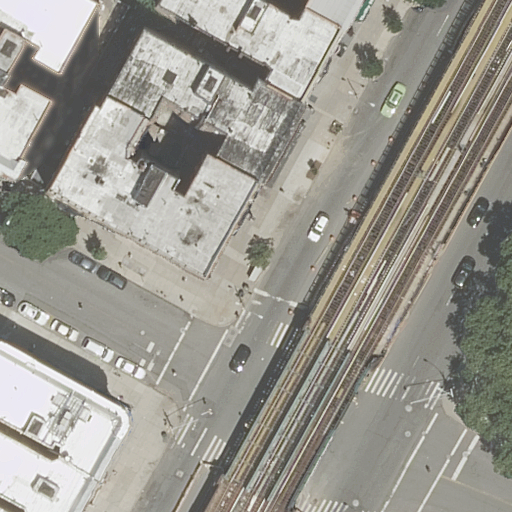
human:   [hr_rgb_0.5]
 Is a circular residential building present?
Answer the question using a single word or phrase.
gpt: no

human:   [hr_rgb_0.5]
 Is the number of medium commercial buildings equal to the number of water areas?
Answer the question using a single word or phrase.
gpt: yes

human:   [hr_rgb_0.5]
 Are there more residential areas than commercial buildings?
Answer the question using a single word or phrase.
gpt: yes

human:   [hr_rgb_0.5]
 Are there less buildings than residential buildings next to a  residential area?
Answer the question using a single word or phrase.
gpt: no

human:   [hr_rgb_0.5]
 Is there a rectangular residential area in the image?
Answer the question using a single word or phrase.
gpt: yes

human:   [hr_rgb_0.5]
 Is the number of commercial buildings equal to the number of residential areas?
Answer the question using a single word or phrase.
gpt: no

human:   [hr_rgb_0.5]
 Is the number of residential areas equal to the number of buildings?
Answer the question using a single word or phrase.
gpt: no

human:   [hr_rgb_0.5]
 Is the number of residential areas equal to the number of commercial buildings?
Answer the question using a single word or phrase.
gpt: no

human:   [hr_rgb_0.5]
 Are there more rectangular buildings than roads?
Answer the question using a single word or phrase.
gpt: no

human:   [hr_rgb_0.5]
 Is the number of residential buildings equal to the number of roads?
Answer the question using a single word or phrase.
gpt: no

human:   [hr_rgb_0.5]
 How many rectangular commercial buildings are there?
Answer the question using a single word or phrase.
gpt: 0

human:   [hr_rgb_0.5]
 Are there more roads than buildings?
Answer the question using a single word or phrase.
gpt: no

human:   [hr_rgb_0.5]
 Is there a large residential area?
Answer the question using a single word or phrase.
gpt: yes

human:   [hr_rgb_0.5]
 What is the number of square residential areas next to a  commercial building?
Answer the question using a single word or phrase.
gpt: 0

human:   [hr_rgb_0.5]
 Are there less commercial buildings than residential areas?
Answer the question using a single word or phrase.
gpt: yes

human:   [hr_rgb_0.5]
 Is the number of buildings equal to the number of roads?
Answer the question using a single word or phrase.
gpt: no

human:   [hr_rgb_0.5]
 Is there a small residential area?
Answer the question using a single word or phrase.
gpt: no

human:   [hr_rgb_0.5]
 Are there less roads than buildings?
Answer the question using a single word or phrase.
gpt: yes

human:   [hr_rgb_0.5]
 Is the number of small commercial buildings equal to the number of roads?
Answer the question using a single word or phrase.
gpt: no

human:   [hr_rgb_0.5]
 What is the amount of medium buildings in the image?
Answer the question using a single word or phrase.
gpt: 4

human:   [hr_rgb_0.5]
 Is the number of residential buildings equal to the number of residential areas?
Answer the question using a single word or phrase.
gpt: no

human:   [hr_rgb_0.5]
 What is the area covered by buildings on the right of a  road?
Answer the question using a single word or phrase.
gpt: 36m2

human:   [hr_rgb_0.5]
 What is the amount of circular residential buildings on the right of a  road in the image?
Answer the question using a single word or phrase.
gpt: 0

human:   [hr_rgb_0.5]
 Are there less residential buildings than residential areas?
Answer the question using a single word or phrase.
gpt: no

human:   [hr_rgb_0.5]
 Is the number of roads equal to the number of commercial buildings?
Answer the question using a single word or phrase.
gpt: no

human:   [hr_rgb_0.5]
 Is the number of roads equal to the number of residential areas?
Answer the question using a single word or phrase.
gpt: no

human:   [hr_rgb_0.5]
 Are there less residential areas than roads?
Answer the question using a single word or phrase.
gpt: yes

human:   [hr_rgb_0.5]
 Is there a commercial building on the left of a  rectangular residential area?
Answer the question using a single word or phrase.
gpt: no

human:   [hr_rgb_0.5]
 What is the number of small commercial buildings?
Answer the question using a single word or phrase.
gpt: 0

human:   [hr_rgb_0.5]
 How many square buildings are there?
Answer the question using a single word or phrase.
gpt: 0

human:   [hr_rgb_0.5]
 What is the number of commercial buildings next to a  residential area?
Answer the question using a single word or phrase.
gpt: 0

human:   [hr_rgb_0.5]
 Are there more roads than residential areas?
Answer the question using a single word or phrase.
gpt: yes

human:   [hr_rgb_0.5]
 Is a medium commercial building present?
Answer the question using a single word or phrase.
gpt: no

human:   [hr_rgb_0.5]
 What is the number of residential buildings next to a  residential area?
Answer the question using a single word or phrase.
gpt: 8

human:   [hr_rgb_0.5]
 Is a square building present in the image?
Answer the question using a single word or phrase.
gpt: no

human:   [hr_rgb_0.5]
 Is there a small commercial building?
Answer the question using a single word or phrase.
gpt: no